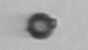
Label: bead